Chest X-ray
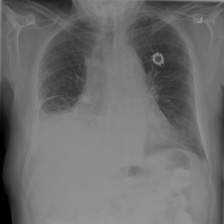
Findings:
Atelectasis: negative
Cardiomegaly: negative
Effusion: positive
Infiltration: negative
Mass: negative
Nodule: negative
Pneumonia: negative
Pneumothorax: negative
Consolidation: negative
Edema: negative
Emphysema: negative
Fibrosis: negative
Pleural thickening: negative
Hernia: negative